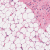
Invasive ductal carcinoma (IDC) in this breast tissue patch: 1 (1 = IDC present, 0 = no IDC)